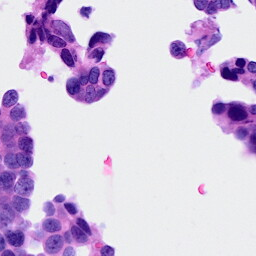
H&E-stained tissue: Ovarian